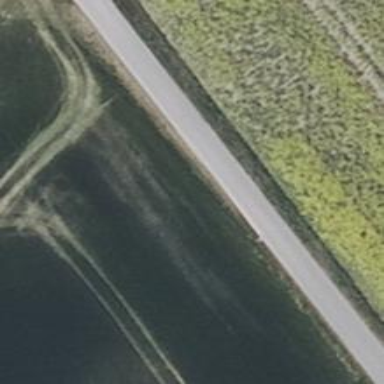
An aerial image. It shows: Unclassified road with smooth asphalt surface. The road has high-quality grade 1 tracktype.